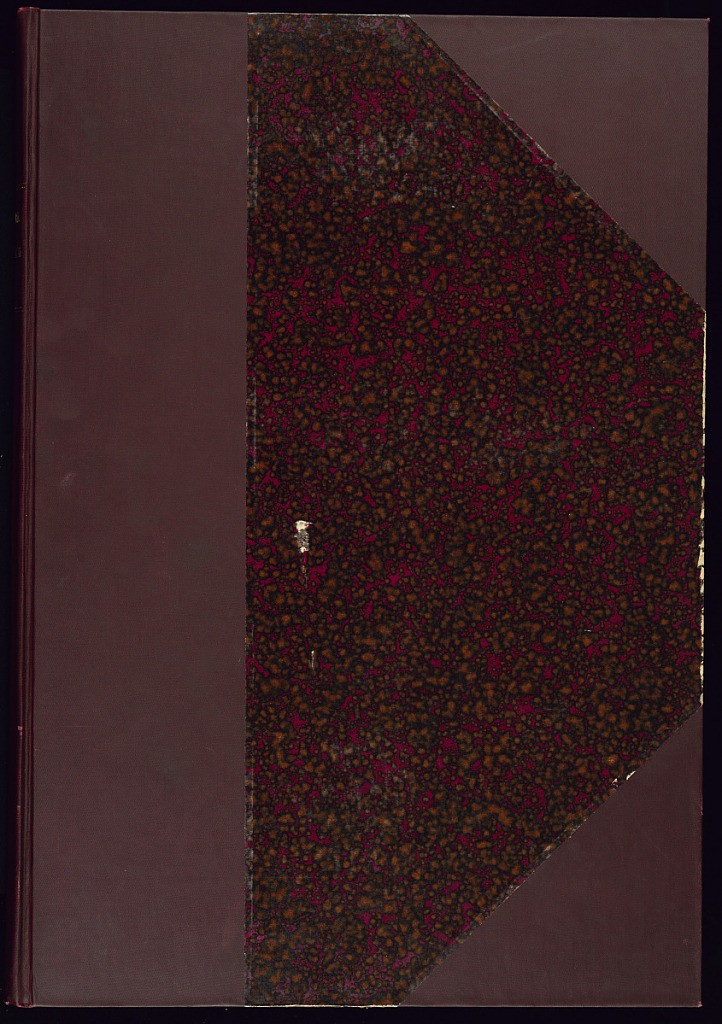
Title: Album of Prints: Tome 3 of the Oeuvre of Juste-François Boucher, known as Boucher fils
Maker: Juste-François Boucher, French, 1736 – 1782
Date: ca. 1775
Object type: Album
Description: Album of prints containing volume three of the collected works of Juste-François Boucher, which includes books thirty-three through forty-eight of designs for furniture. By the 41st album, the publisher line indicates Rouen as another place of publication. The album is missing:
36e Cahier, Nos. 11-12
38e. Cahier, No. 224
39e. Cahier, No. 234